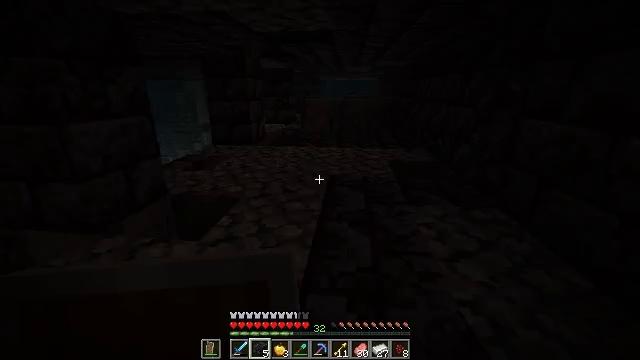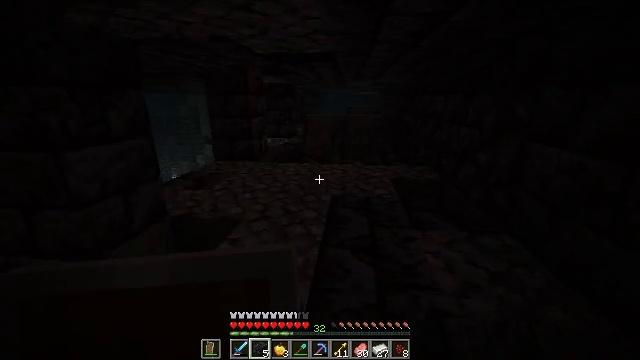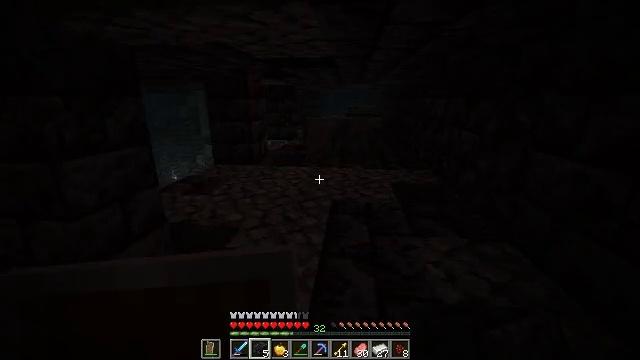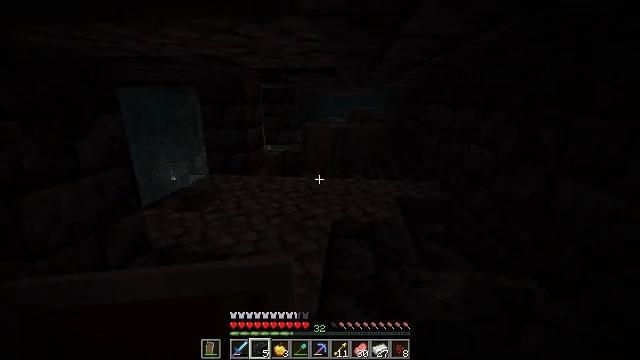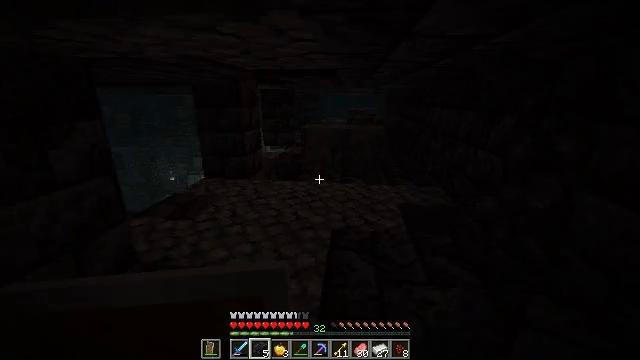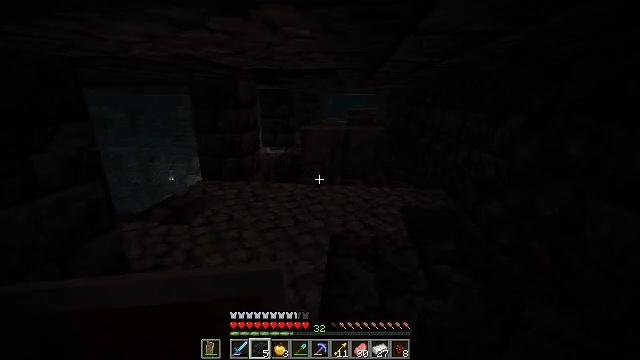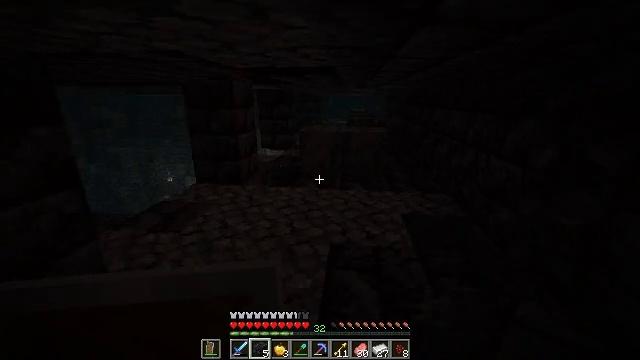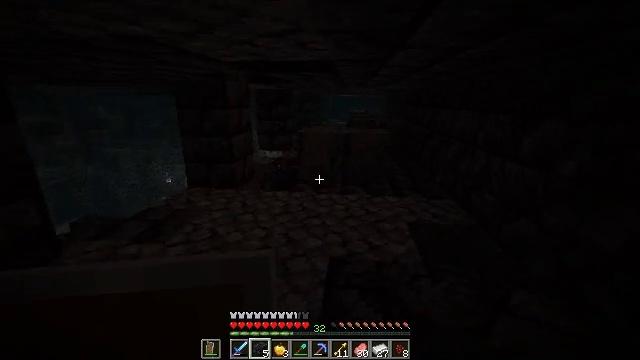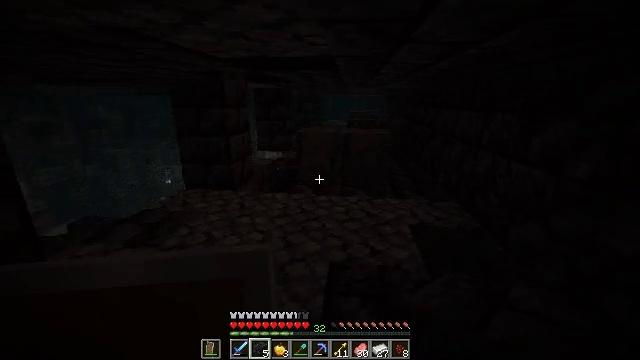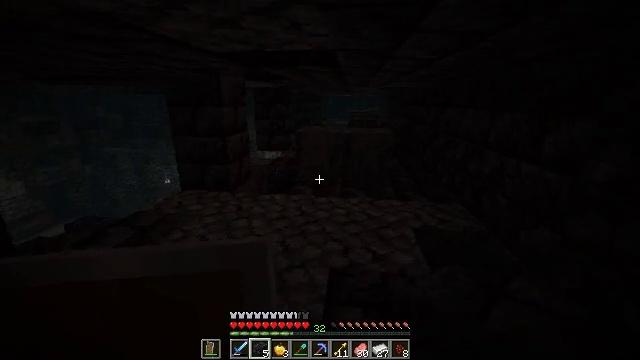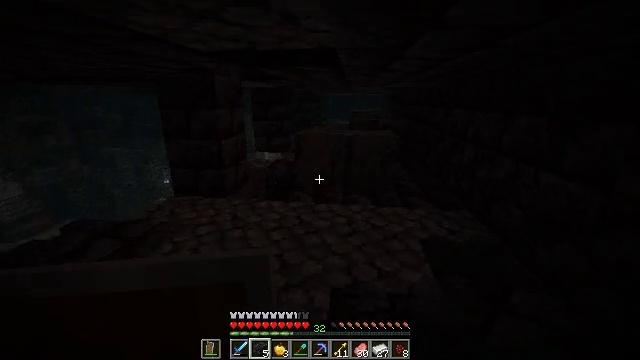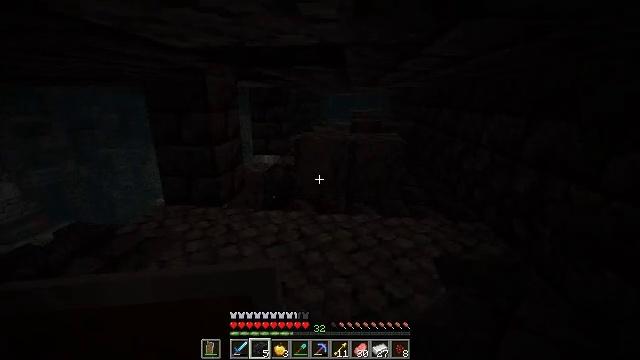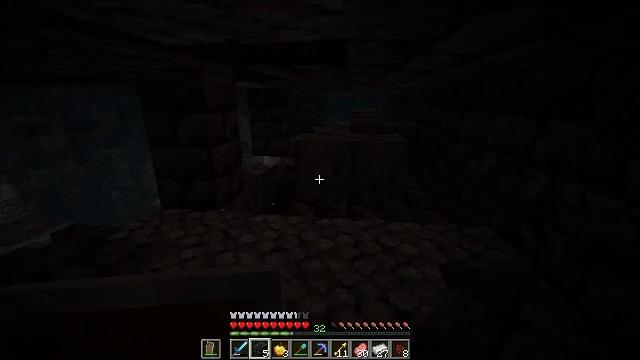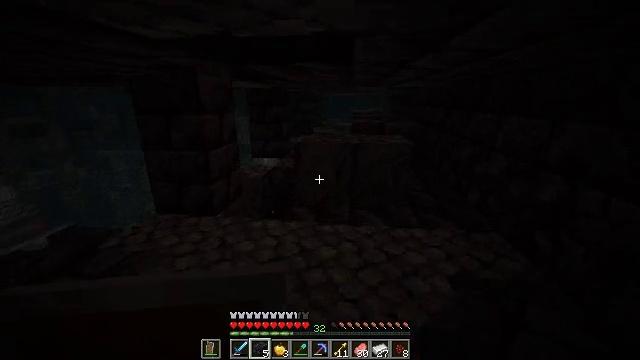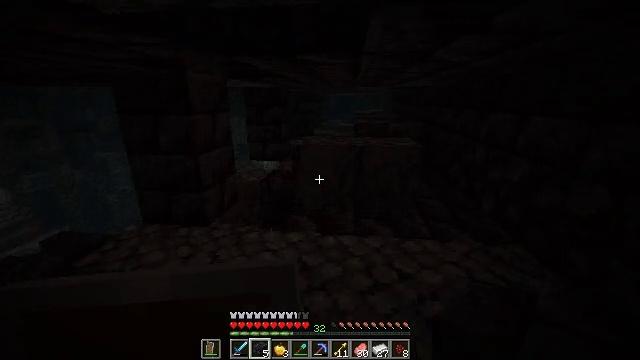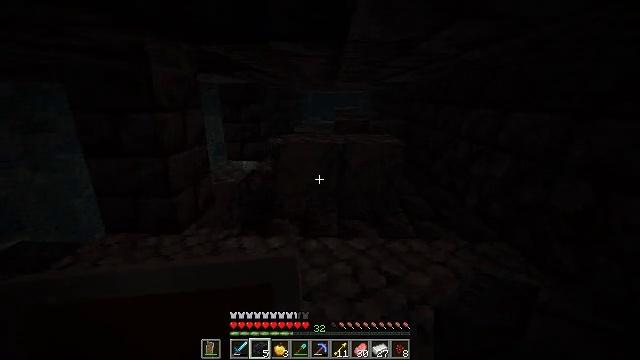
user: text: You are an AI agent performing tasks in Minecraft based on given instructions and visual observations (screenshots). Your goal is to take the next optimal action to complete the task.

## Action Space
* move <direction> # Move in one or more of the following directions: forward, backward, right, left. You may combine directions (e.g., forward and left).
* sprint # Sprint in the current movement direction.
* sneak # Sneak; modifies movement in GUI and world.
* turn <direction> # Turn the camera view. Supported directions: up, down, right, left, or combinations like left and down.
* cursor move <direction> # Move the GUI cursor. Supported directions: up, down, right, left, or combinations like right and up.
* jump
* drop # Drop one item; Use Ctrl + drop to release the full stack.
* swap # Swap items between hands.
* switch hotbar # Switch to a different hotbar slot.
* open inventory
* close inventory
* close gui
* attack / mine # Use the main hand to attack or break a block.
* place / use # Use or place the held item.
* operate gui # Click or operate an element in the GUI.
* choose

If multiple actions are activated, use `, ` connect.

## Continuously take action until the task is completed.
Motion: motion action
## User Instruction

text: Make nether bricks by cooking netherrack in a furnace.
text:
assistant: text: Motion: move forward, turn up
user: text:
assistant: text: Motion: move forward
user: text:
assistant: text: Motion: move forward
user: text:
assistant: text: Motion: move forward
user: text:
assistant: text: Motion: move forward
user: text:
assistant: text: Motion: move forward
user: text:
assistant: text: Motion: move forward
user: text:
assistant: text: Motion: move forward
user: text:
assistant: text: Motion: move forward
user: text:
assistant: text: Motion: move forward
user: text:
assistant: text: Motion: move forward
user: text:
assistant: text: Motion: move forward
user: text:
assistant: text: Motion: move forward
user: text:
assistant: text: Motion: move forward
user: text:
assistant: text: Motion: move forward, turn right
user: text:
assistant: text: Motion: move forward, turn right and down
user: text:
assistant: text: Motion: move forward, turn right
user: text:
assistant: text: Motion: move forward
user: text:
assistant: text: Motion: move forward
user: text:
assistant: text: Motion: move forward
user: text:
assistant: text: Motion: move forward
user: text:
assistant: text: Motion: move forward
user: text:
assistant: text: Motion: move forward
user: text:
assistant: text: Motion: move forward
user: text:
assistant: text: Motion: move forward
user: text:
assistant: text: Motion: move forward and move right
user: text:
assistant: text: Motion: move forward and move right
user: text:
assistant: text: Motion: move forward and move right
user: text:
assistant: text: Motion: move forward and move right
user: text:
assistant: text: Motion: move forward and move right, turn left